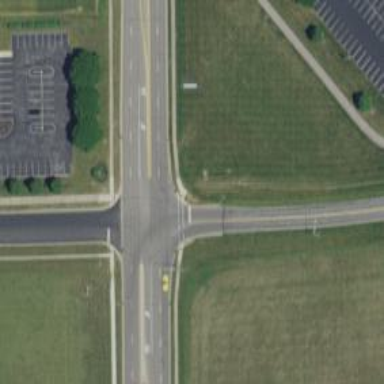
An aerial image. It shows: Marked crossing on the road.